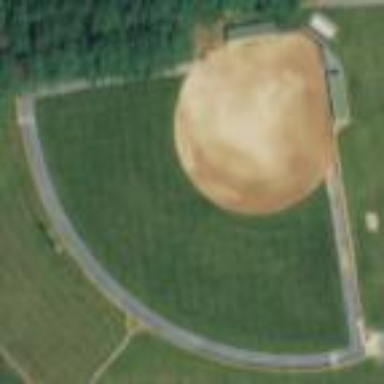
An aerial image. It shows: Baseball pitch for leisure and sports activities.